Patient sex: M
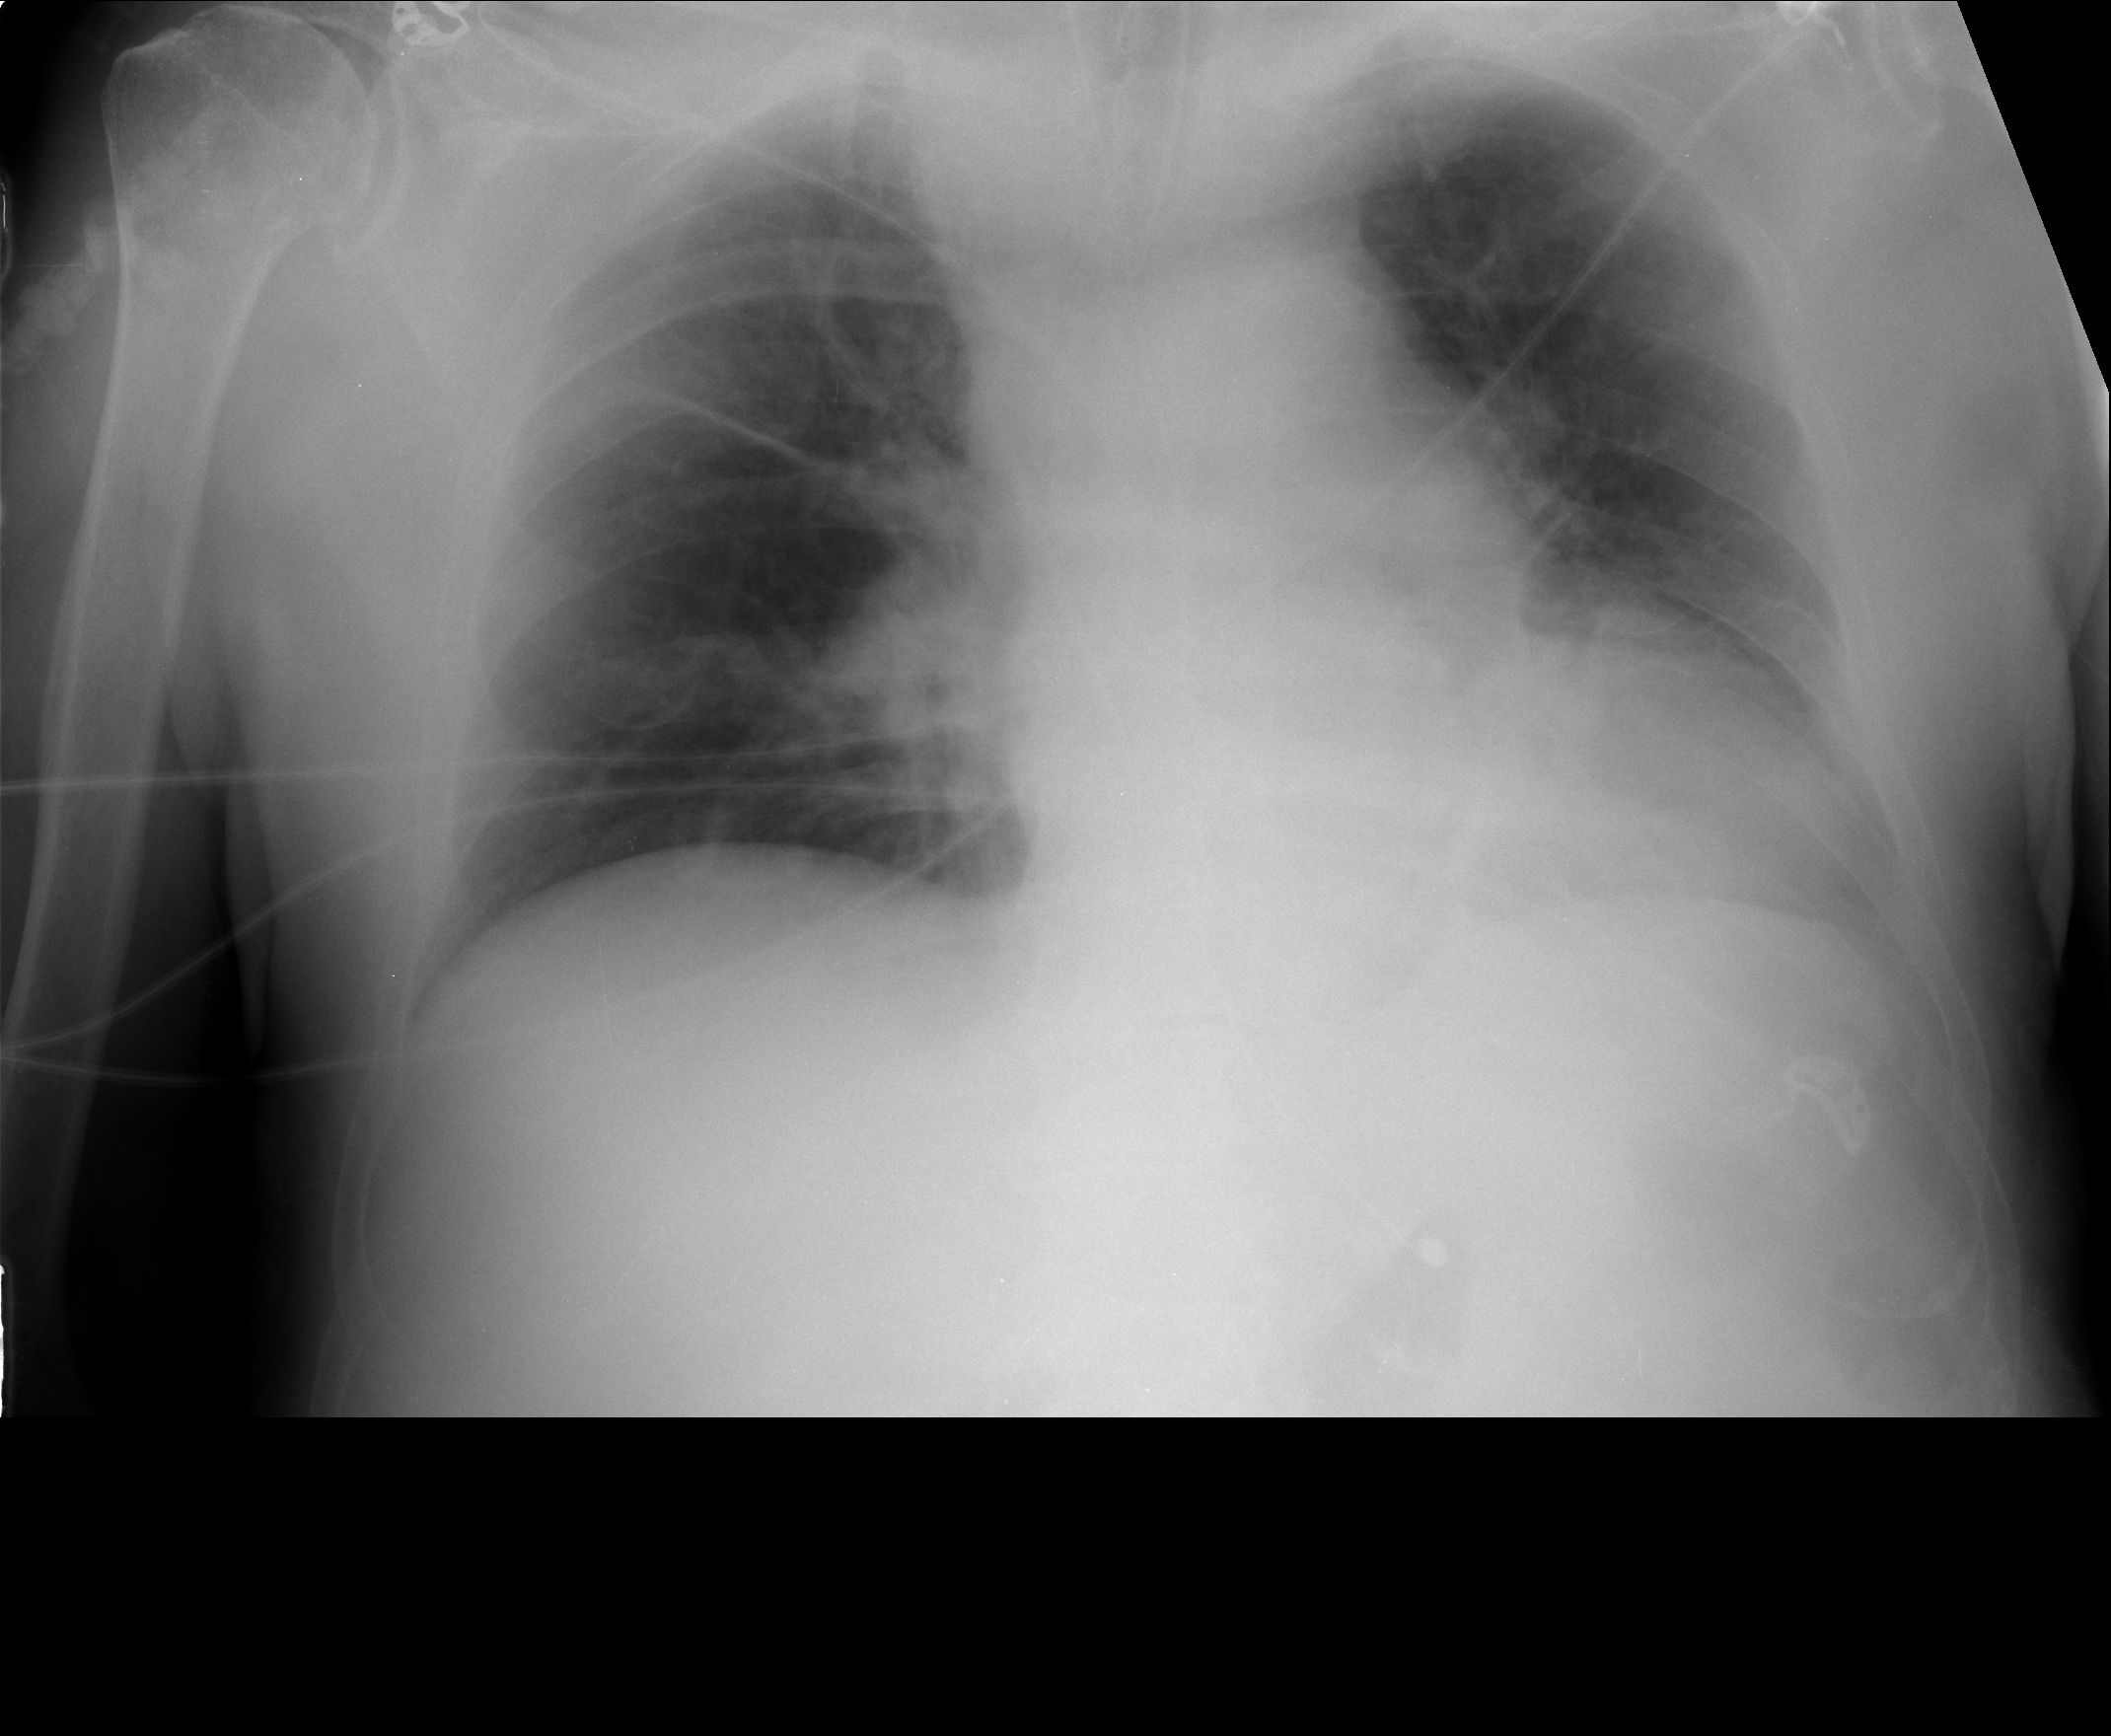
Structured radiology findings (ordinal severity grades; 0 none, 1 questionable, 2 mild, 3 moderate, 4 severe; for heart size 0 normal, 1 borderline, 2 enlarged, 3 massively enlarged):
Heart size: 0
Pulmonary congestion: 0
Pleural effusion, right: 0
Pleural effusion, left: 2
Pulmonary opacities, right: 0
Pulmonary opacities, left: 0
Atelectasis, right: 0
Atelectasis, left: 2